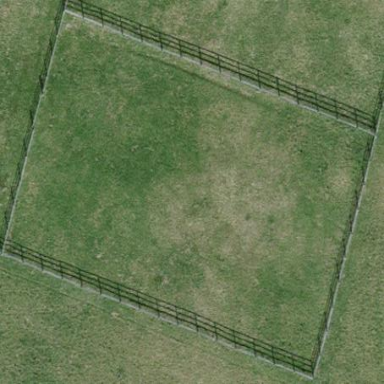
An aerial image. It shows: Meadow enclosed by fence.